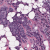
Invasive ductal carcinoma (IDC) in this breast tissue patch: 1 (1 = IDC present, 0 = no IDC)